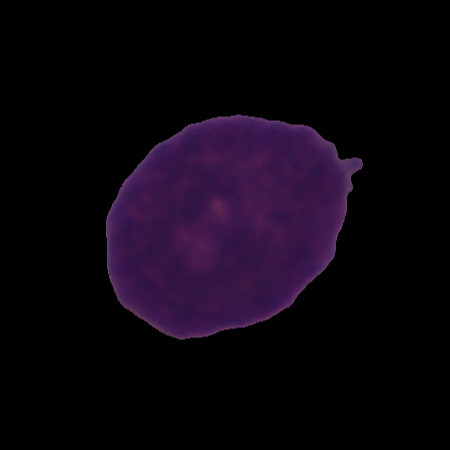
Label: healthy